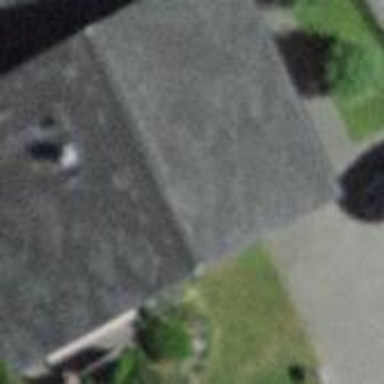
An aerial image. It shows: Residential building with gabled roof made of roof tiles.